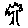
Label: tree